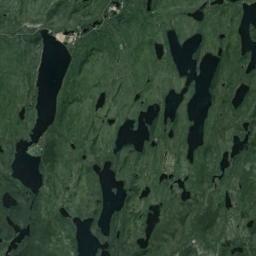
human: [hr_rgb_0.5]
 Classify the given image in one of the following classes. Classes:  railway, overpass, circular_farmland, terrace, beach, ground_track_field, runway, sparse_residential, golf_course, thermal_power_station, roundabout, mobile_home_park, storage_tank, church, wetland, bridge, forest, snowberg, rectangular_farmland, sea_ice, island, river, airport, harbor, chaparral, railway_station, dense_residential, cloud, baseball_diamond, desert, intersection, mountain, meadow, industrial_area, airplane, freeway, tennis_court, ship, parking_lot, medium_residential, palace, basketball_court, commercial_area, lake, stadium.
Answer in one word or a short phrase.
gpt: wetland